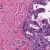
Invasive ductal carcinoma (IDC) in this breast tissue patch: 0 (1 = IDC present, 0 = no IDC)